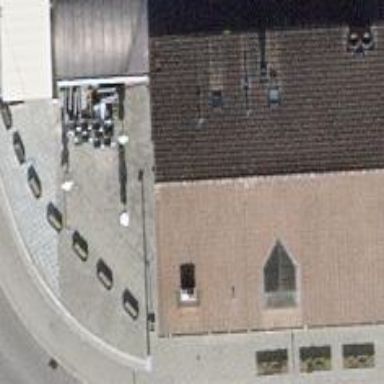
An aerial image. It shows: Restaurant.